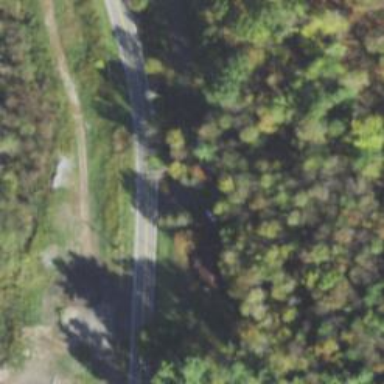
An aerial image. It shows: Asphalt road designated as trunk highway.